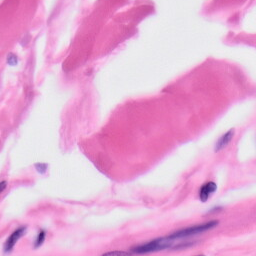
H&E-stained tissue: Skin